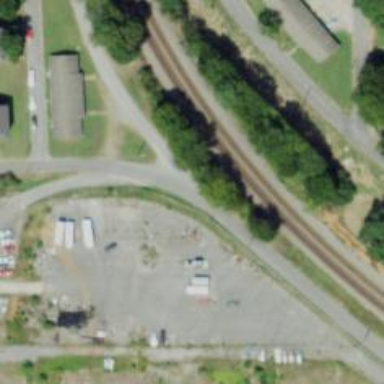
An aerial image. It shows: Railway track.